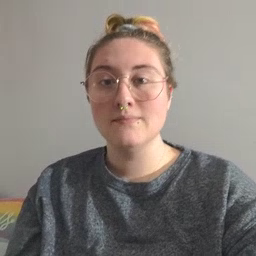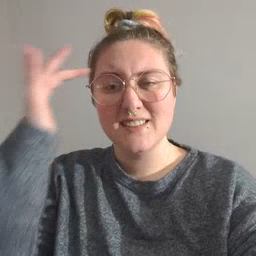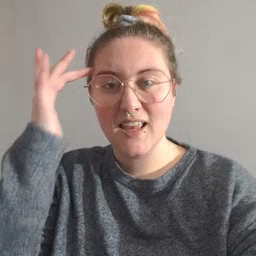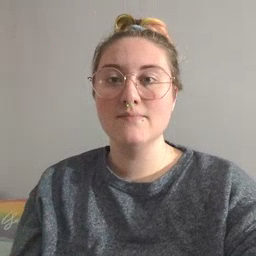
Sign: sick